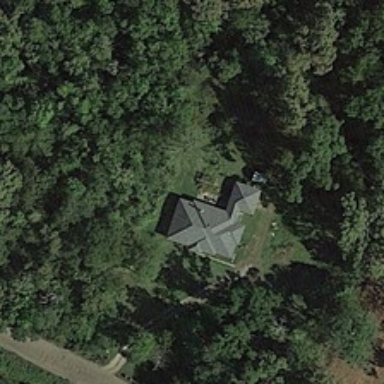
A big square house and a little square house in it .